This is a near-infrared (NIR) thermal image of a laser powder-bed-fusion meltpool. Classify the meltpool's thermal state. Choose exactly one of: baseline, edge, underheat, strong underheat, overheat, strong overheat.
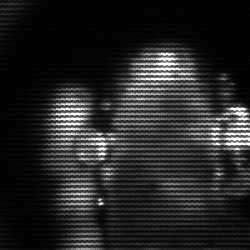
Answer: strong underheat